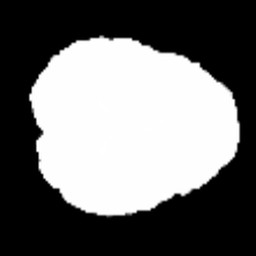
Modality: FA
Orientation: axial
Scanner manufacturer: siemens
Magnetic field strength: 3 T
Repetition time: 3.6 s
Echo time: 0.092 s